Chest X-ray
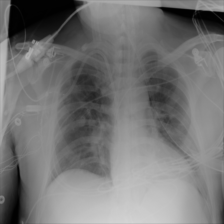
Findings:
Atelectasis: negative
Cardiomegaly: negative
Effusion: negative
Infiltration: negative
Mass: negative
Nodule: negative
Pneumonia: negative
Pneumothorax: negative
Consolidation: negative
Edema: negative
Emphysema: negative
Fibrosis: negative
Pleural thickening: negative
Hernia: negative